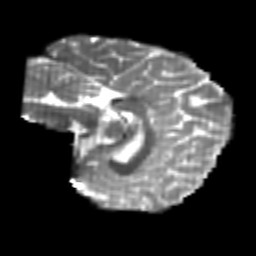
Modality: T2w
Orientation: sagittal
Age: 22
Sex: female
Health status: healthy
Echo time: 0.074 s